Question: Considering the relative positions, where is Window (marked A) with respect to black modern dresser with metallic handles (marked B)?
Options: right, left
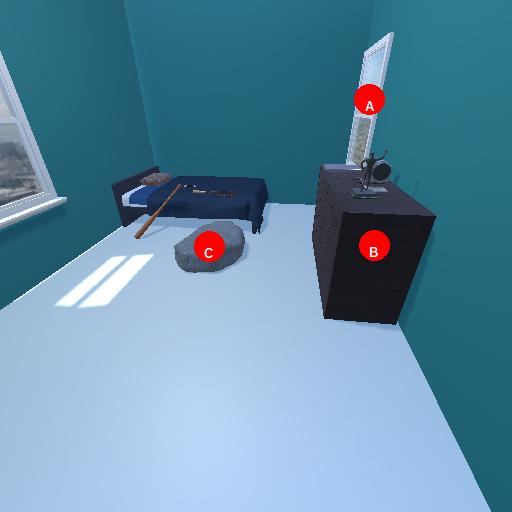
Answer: right